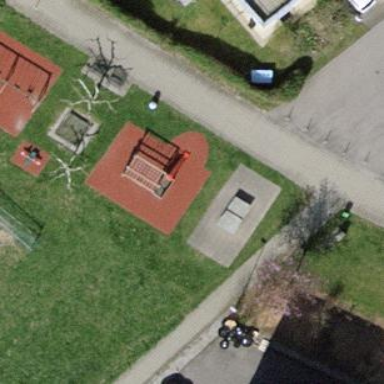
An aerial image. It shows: Playground area for leisure activities on the land.